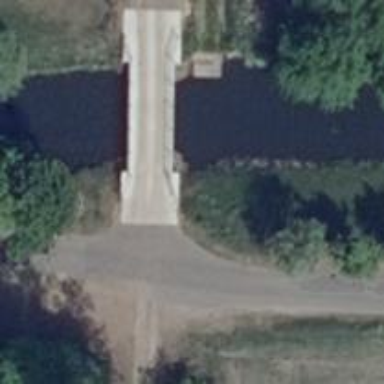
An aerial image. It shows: Unclassified road passing over concrete bridge.